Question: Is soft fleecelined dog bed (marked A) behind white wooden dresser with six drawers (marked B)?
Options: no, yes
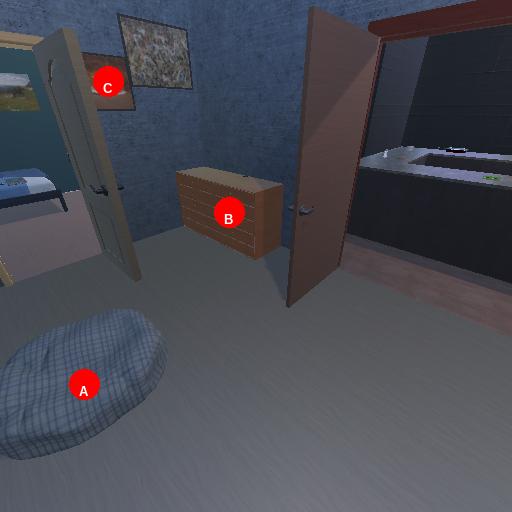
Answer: no